Interaction volume radius: 10 \u00c5
Interaction volume height: 10 \u00c5
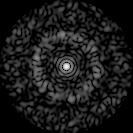
Disorder parameter: 0.8129